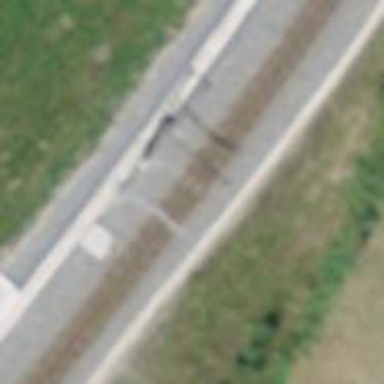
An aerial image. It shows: Catenary mast for power lines.